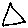
Label: triangle